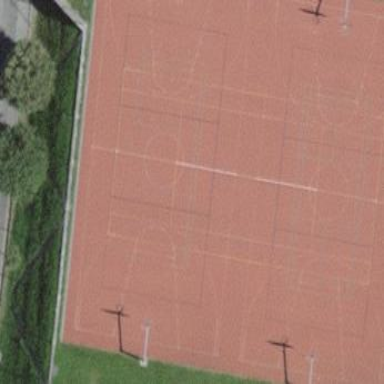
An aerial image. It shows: Basketball court located in leisure land pitch.